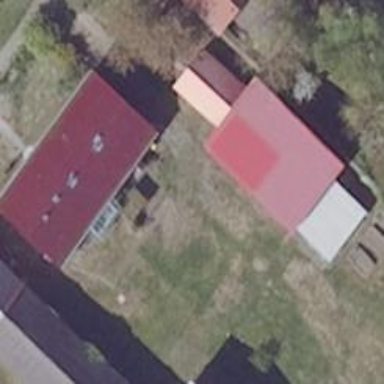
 oriented along the structure. The roof is maroon in color."